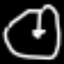
Label: clock